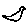
Label: bird